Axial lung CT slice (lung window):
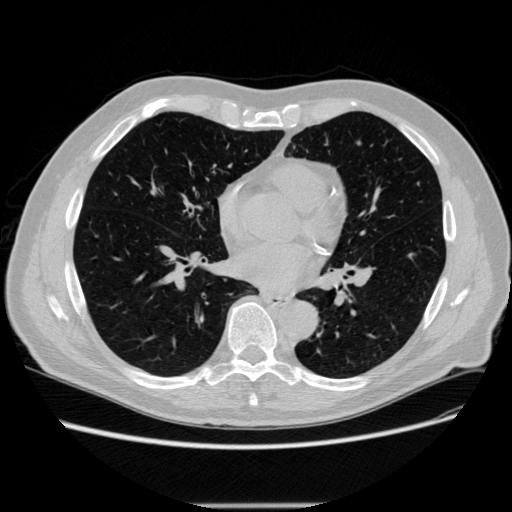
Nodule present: no